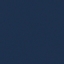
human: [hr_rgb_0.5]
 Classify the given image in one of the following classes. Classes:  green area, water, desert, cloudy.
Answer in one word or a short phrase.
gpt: water